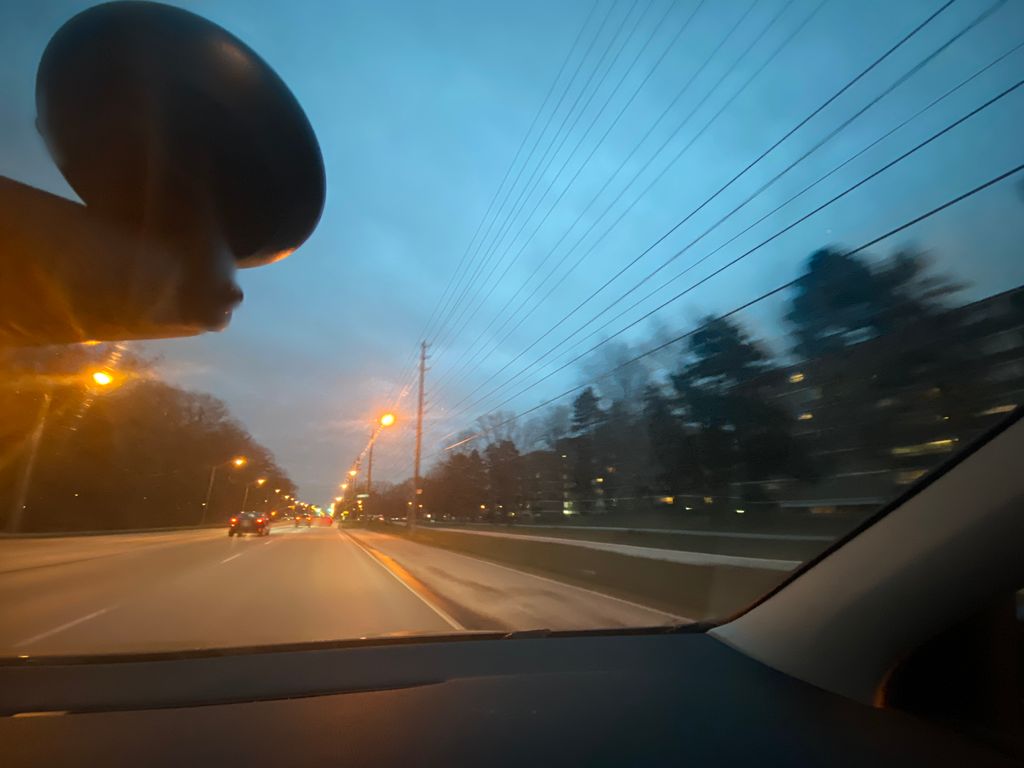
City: toronto